Question: I've never seen this before, or if I have I haven't noticed how it was done.
I was wondering if there was a way with HTML and CSS to stack elements up, rather then down as display:inline would do. Pretty much, I want to go against gravity when the stacked elements get to the end of the line.
Ideally, I want to just use CSS and HTML. Javascript, if needed which I think it might be.

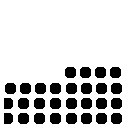
Answer: If you flip the container and the children, it will appear like the children is going the opposite gravity.
Here is a sample:
<URL>
I put a big box and a lot of small box in there. They are all using 'float: left' to make the elements go from left to right, top to bottom.
Then you flip both the big box and all the small blocks by using CSS transforms:
'''
-moz-transform: scale(-1);
-webkit-transform: scale(-1);
-o-transform: scale(-1);
-ms-transform: scale(-1);
transform: scale(-1);
'''
For Internet Explorer, you can use filters!
'''
filter: FlipH FlipV;
'''
Then it looks like this:
<URL>